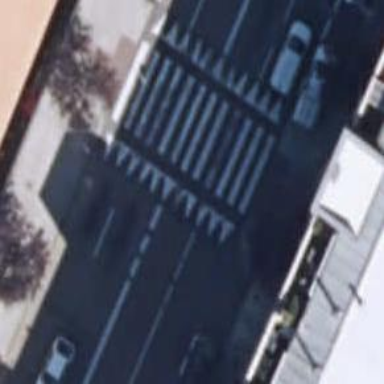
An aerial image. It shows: Marked crossing with traffic-calming table.